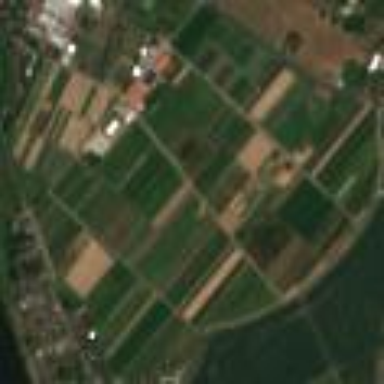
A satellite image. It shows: Plant nursery.